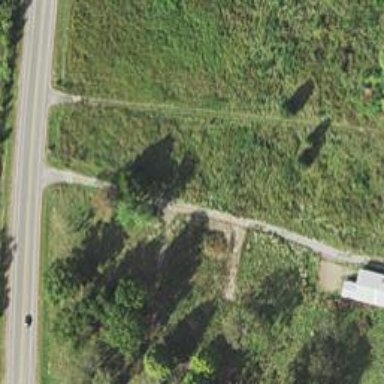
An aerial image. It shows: Driveway leading to service road.